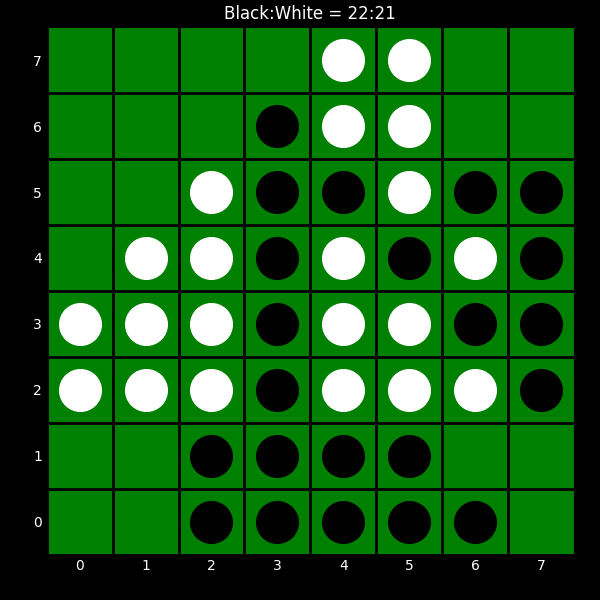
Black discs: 22
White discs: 21